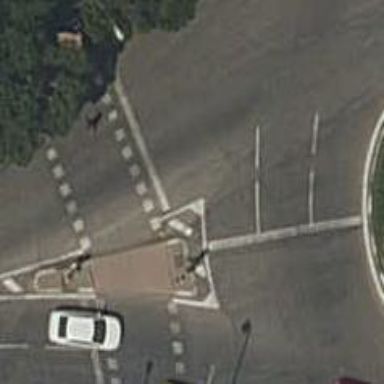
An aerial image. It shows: Road with traffic signals for signaling.